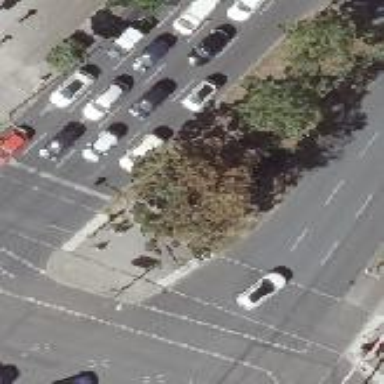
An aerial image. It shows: Grassy area with traffic island.